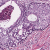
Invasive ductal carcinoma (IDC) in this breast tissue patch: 0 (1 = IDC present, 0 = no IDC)